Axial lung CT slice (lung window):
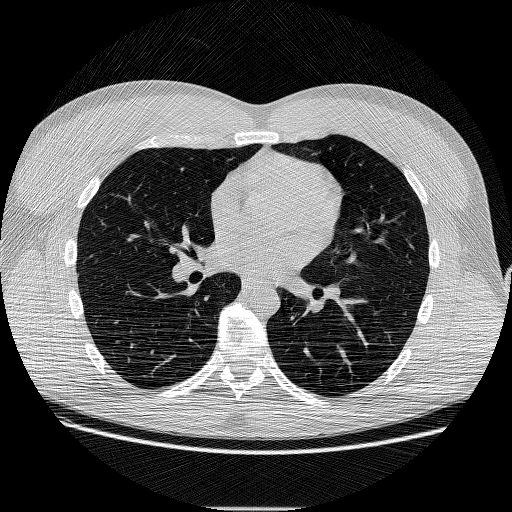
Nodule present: no